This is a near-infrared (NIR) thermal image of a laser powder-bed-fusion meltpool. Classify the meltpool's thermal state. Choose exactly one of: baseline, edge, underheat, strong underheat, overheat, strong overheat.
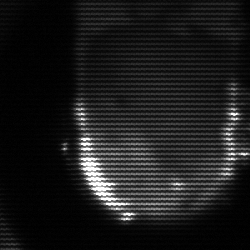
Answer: baseline